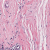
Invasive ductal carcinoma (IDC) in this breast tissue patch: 0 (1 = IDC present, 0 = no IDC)